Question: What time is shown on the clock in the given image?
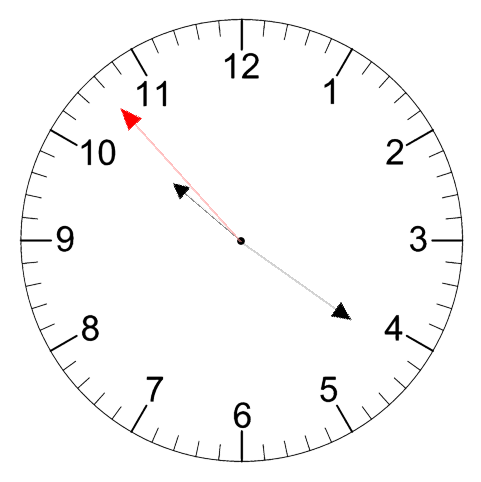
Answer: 10:20:53